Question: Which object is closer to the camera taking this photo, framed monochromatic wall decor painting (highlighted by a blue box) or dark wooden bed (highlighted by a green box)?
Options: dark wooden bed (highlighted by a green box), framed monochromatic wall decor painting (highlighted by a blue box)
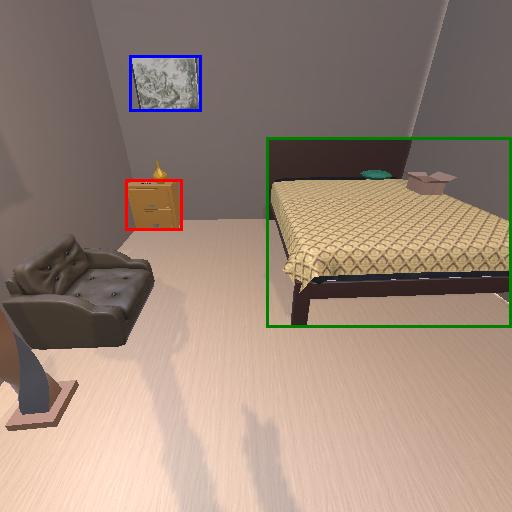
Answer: dark wooden bed (highlighted by a green box)